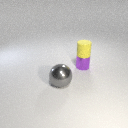
small yellow rubber cylinder above small purple metal cylinder